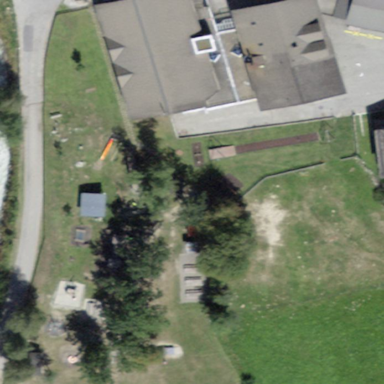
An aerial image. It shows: Playground with grassy surface. The playground area is designed with playground theme.